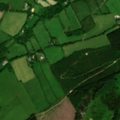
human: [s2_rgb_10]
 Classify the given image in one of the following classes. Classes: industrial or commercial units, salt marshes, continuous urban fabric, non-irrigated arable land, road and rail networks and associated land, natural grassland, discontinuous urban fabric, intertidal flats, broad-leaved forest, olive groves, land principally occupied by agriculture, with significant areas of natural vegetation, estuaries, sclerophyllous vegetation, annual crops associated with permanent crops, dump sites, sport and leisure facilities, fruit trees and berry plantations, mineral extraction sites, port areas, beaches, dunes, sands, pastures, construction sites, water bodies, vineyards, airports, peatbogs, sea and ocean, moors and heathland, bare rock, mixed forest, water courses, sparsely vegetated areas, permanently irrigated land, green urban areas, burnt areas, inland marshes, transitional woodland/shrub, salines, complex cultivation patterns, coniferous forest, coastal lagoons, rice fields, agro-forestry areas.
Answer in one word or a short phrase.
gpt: pastures, coniferous forest, mixed forest, transitional woodland/shrub